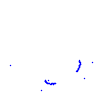
Particle: proton